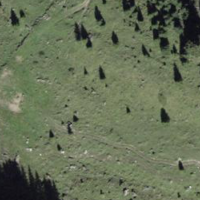
EUNIS habitat code: 23
Species observed at this site:
Astrantia major